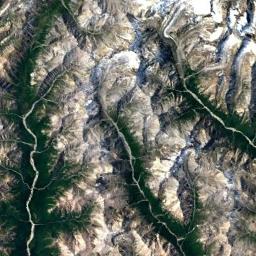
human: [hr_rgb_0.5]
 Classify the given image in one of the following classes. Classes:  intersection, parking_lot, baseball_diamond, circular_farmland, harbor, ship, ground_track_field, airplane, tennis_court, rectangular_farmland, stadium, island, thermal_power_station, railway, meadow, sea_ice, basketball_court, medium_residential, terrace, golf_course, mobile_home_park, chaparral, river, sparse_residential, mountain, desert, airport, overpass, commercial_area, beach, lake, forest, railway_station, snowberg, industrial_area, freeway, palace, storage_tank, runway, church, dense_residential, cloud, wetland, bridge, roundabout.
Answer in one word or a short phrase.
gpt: snowberg